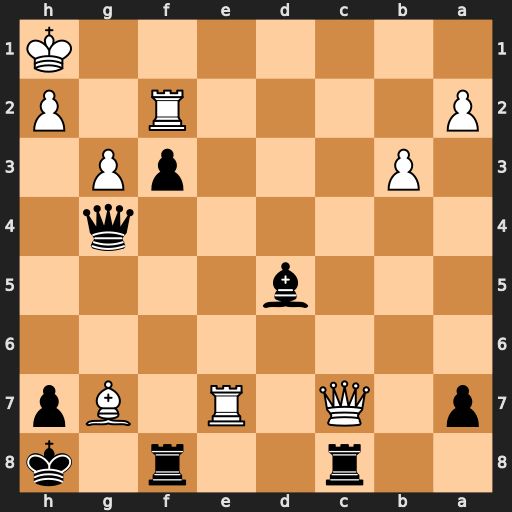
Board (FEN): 2r2r1k/p1Q1R1Bp/8/3b4/6q1/1P3pP1/P4R1P/7K
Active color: b
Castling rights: -
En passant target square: -
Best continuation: Kg8 Qa5 Rc1+ Re1 Rxe1+ Qxe1 Qxg7